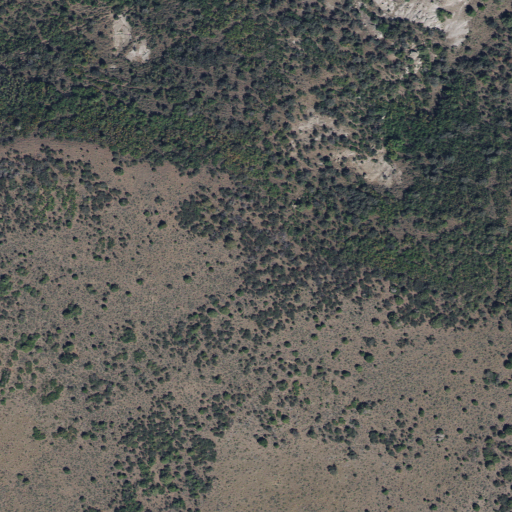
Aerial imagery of mountain in Utah named East Mountain containing evergreen forest, shrub, and deciduous forest